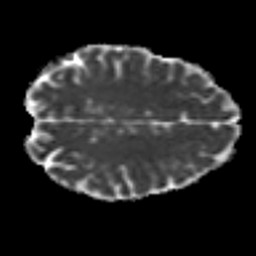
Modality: MD
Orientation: axial
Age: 22
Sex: male
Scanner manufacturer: siemens
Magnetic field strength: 3 T
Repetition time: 7 s
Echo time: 0.0926 s